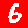
Digit: 6